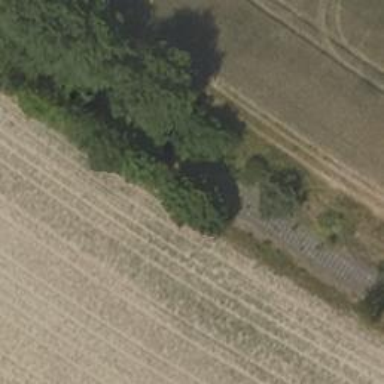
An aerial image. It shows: Row of deciduous broadleaved trees.